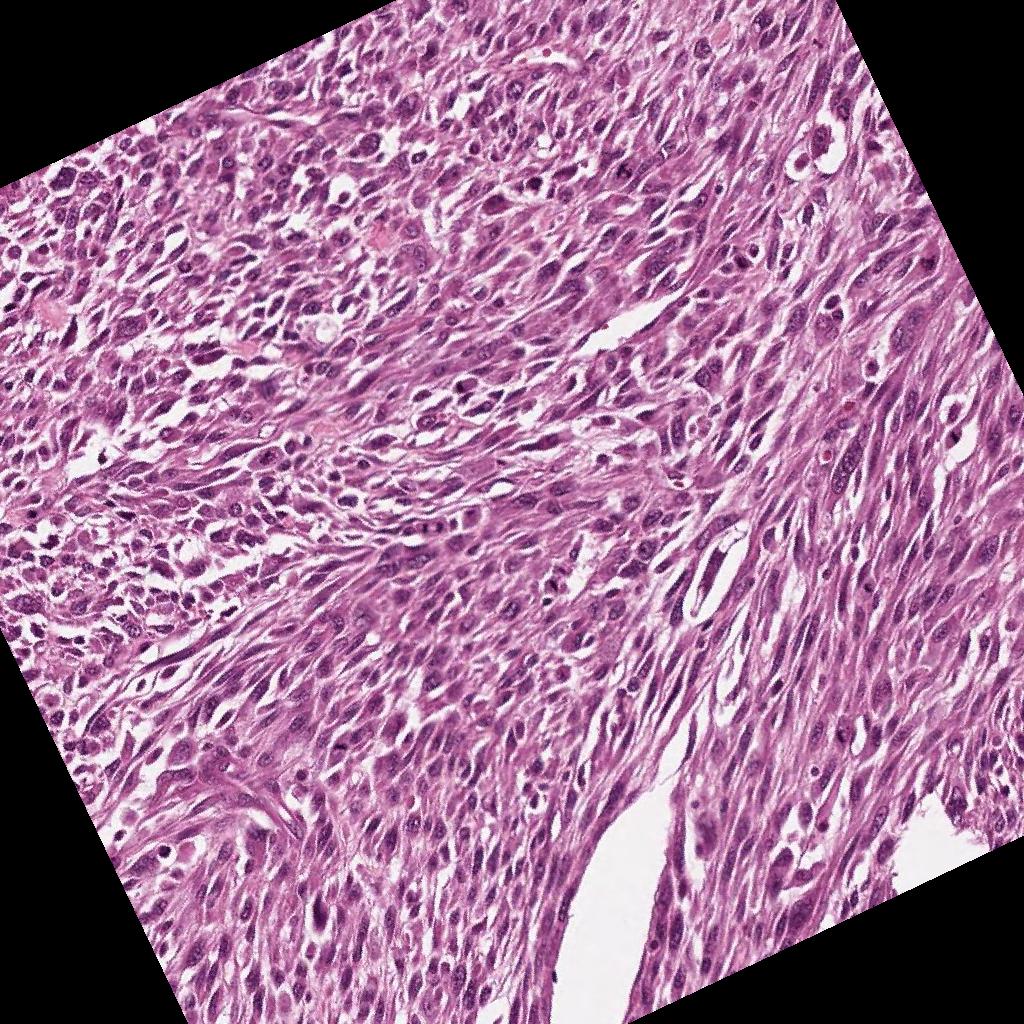
Label: Viable